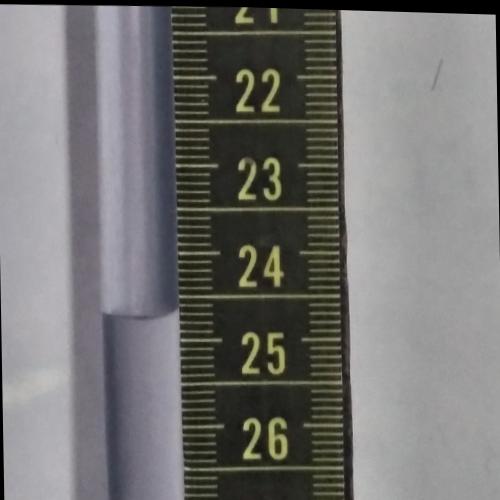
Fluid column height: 24.7 cm